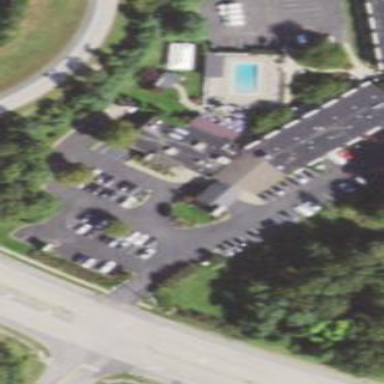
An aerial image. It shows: Hotel building.